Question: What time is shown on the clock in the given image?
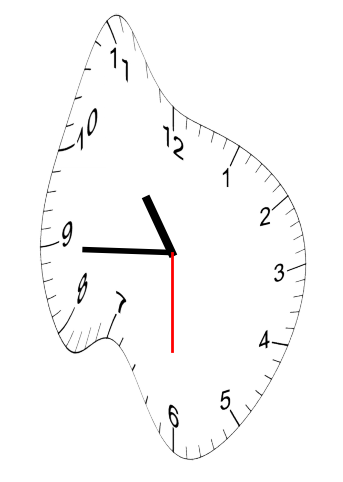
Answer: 10:44:30